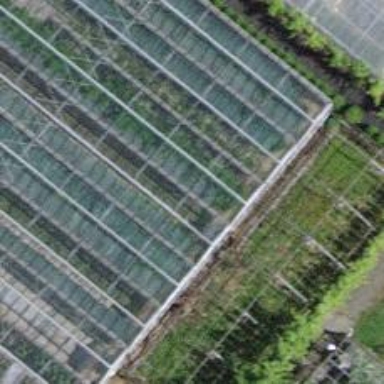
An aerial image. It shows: Greenhouse.